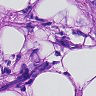
Metastatic tissue present: yes